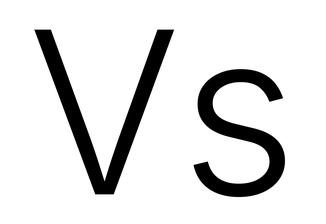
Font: Inter_Light